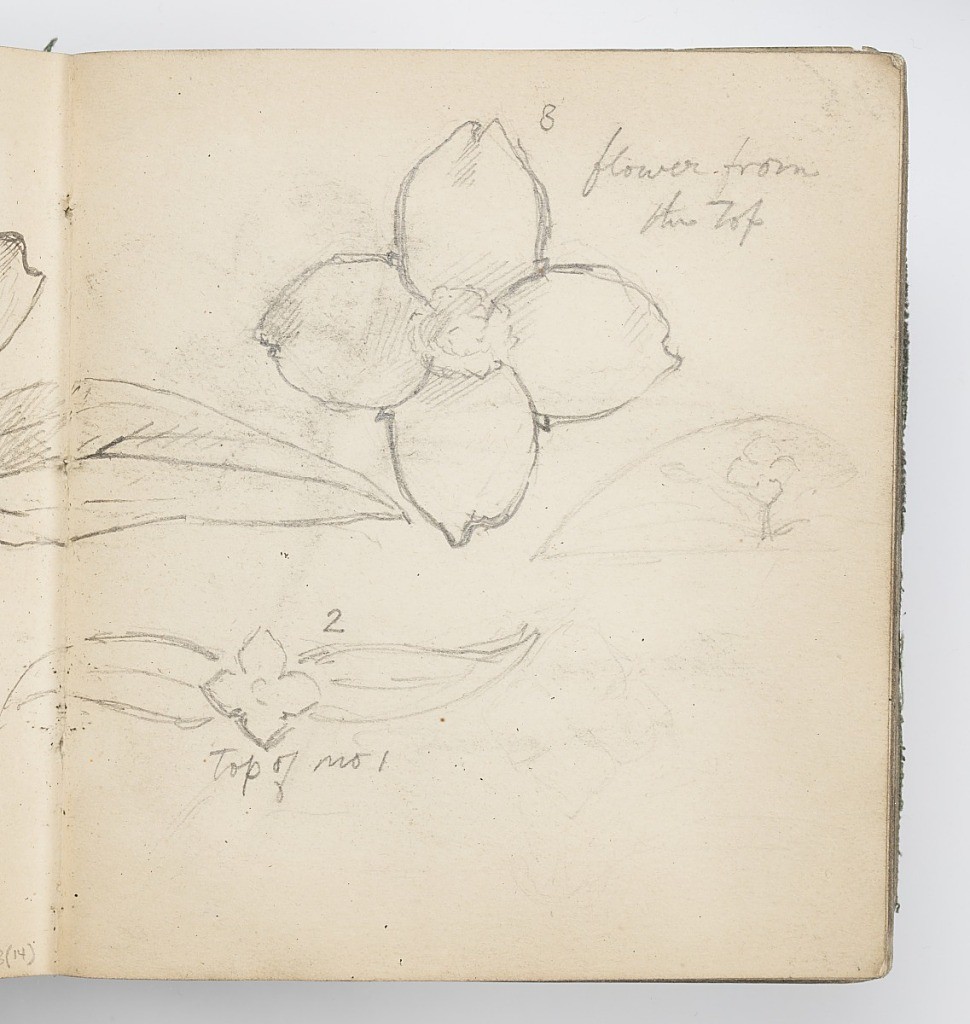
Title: Sketchbook Page: Syringa
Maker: Kenyon Cox, American, 1856–1919
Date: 1874
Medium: Graphite on paper
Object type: Sketchbook folio
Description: Two sketches of flower from above, with leaves. Flower is likely a type of lilac, and appears with four rounded petals.